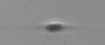
Label: Cylindrotheca_morphotype1